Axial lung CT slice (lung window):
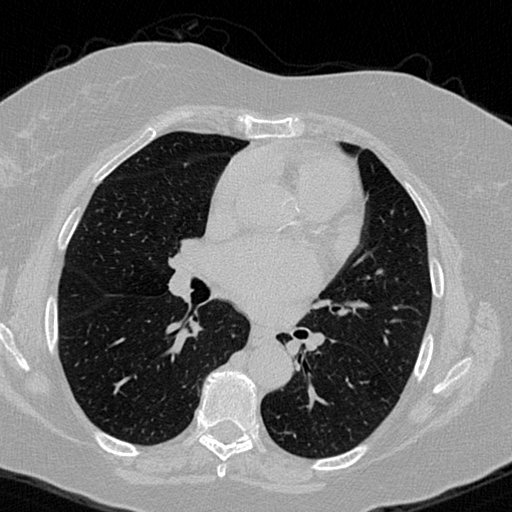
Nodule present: no